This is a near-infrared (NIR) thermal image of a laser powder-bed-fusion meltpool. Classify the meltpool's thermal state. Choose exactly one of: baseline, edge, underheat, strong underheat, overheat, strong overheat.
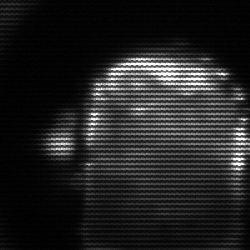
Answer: baseline